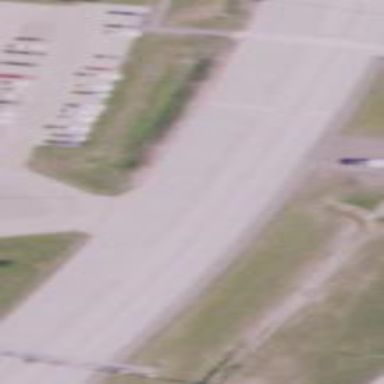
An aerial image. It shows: Pedestrian road.